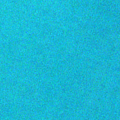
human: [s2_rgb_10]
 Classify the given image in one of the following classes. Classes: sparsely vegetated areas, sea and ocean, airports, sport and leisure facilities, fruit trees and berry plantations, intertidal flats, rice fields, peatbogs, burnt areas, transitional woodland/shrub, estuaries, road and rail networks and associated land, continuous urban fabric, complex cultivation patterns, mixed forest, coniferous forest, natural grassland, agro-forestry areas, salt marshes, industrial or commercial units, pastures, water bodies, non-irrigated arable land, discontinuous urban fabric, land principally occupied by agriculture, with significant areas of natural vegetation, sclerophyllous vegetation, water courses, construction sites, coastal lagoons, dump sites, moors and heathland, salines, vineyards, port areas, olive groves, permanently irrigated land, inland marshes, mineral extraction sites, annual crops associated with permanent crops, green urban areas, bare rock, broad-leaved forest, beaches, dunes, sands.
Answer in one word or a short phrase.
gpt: sea and ocean